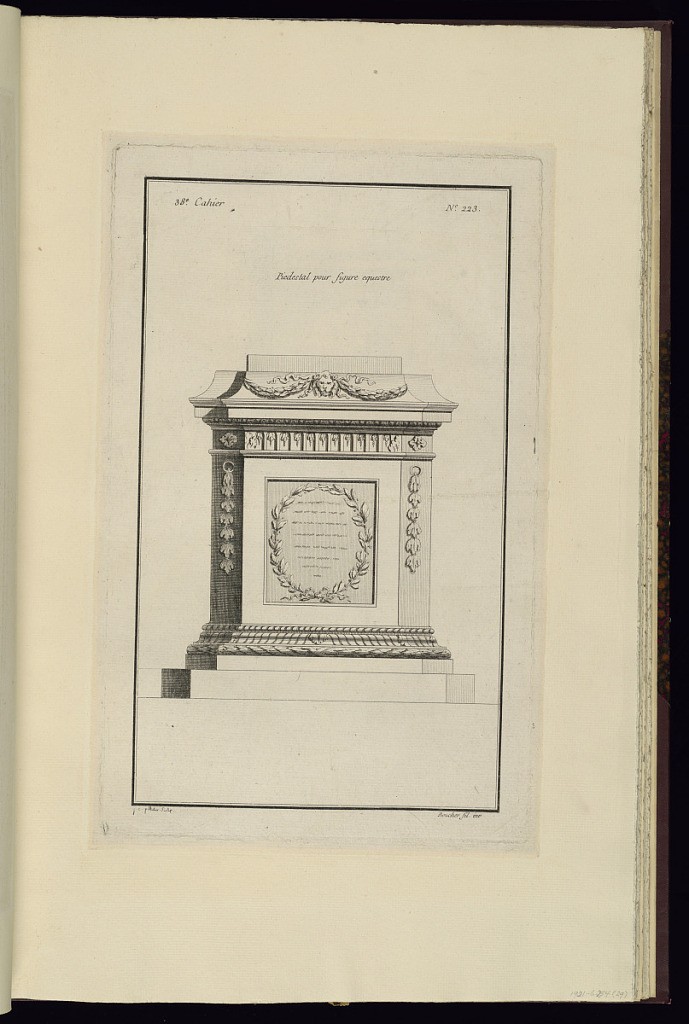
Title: Piedestal pour figure equestre
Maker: Juste-François Boucher, French, 1736 – 1782
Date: ca. 1775
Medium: Engraving on off white laid paper
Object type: Print
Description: Design for a pedestal for an equestrian statue decorated with a lion head and garland, fluting, egg and dart, garland hanging from o-rings, rosettes, crossed branches around faux script, and bound leaf. The plate is signed.